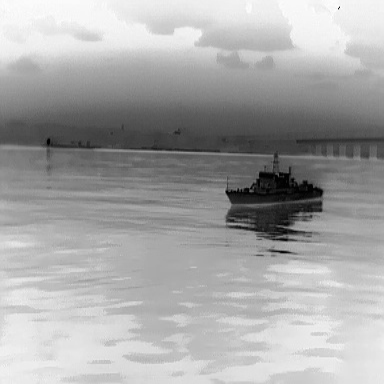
There is a warship in the infrared image.